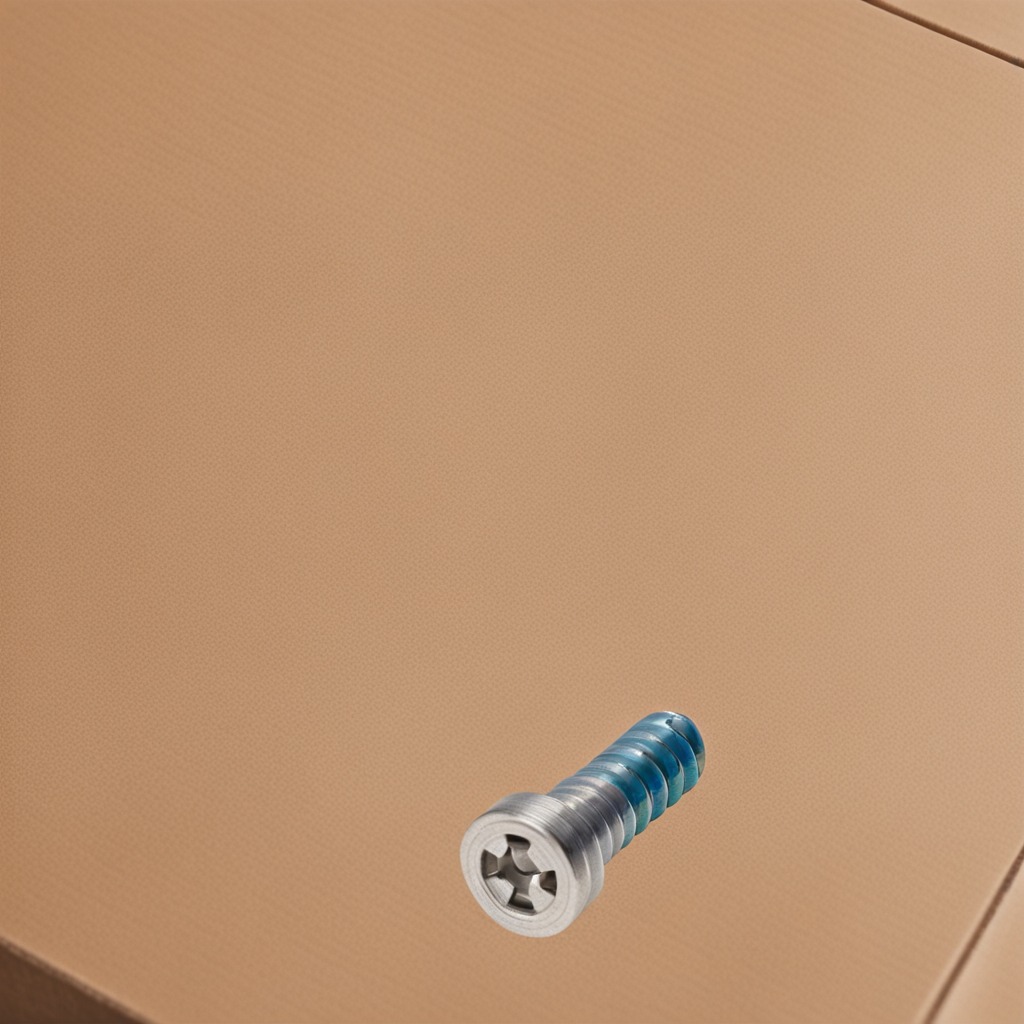
A metal screw lies on the cardboard box surface in an outdoor workshop during daytime bright natural light soft shadows slightly creased but